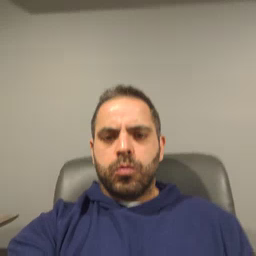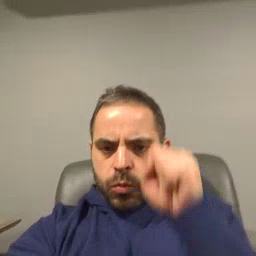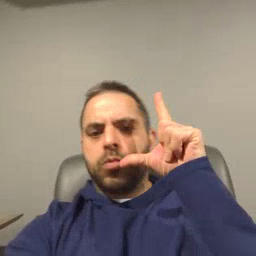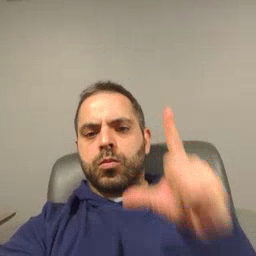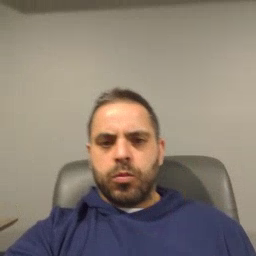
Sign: awake